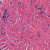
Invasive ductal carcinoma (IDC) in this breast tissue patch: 0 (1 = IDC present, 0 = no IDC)